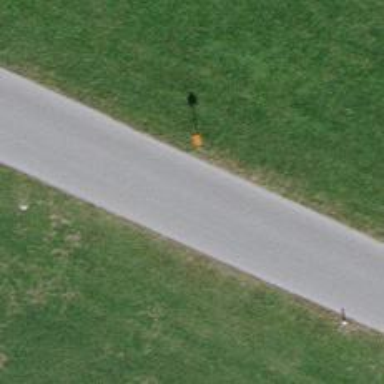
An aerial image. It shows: Pipeline marker.